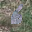
Label: 6